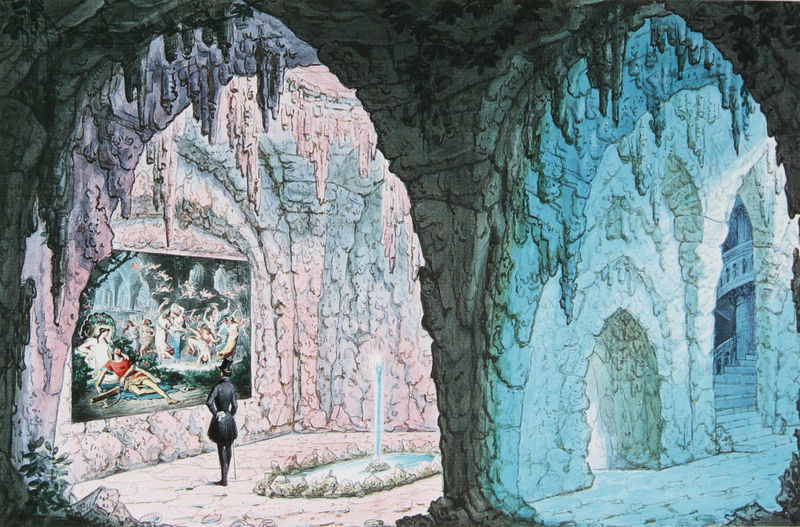
Titel: Entwurf zu einer Grotte in Neuschwanstein
Künstler: Fidelis Schabet
Schlagwörter: blau, felsen, gemälde, mann, schatten, wasser, weiß, aquarell, frauen, bunt, frau, grau, handschuhe, hell, hut, licht, schwarz, türkis, zeichnung, dame, rot, zylinder, anzug, mensch, stehen, stein, bild, herr, brüstung, boden, innen, bühne, pflanzen, tanzen, höhle, rosa, brunnen, turm, engel, ranken, springbrunnen, hellblau, taille, liegen, künstliches licht, bogen, haltung, zuschauer, fels, felswand, mauer, lila, violett, besucher, bühnenbild, treppe, treppen, frack, karikatur, gemaälde, geländer, stufen, gehrock, betrachter, galerie, bögen, eingang, keller, treppenstufen, gewölbe, torbogen, comic, uniform, betrachten, tore, jesus, nymphen, treppenhaus, grotte, verborgen, ausgang, fontäne, museum, wendeltreppe, bild im bild, zuschauen, reigen, wandbild, phantasie, wasserbecken, fantasie, hybrid, unterirdisch, künstlich, verlies, tropfstein, tropfsteinhöhle, felsenhöhle, reitkleidung, mos, stalagmiten, stalagtiten, stalaktiten, stalakniten, stalagtit, tropfstien, wendeltrappe, stopfsteinhöhle, stalgmit, höhlengewölbe